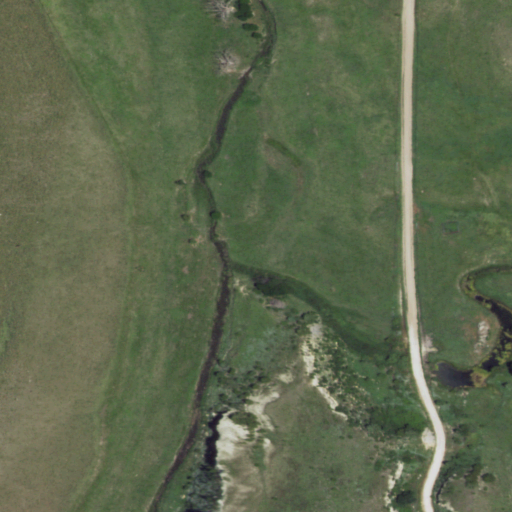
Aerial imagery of valley in Kansas named Goat Canyon containing grassland, open development, and low intensity development